Interaction volume radius: 5 \u00c5
Interaction volume height: 15 \u00c5
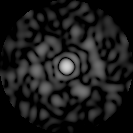
Disorder parameter: 0.8103